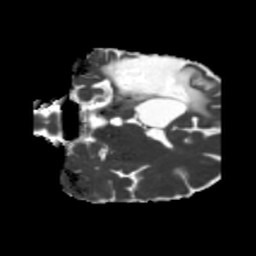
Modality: MD
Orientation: coronal
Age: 50
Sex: male
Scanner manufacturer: siemens
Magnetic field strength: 3 T
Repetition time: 5.25 s
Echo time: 0.08 s